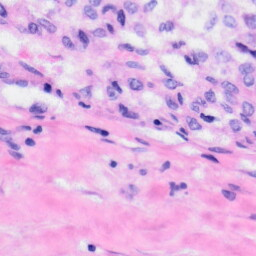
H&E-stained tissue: Liver